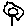
Label: flower